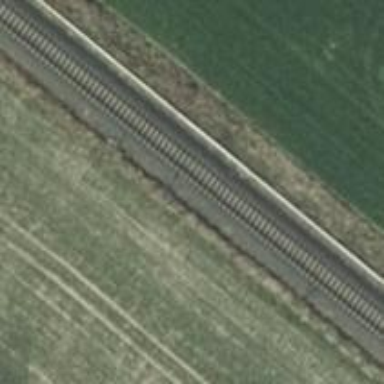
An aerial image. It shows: Solitary milestone along the railway.